Question: I have worked with iOS but I am quite new to MAC OSX development. I am trying to design the screen as shown below in XIB file. I understand the left one is a table view with custom cells in it. What kind of view the bottom tool bar with +/- button is? Also, is the view on the right side is inside Box NSView?
How we do design the similar view with XIB file.

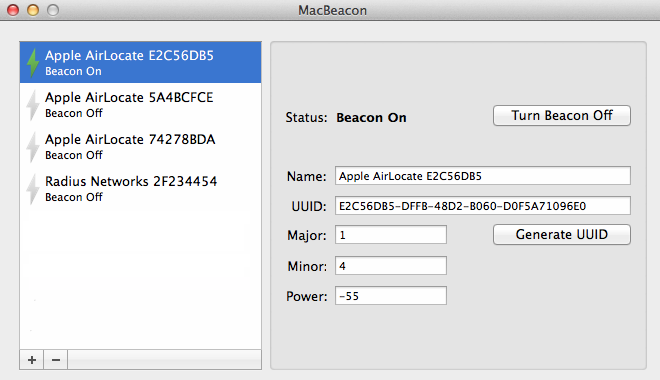
Answer: Look at this picture. Hope it helps you to make similar UI in interface builder.